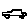
Label: car